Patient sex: F
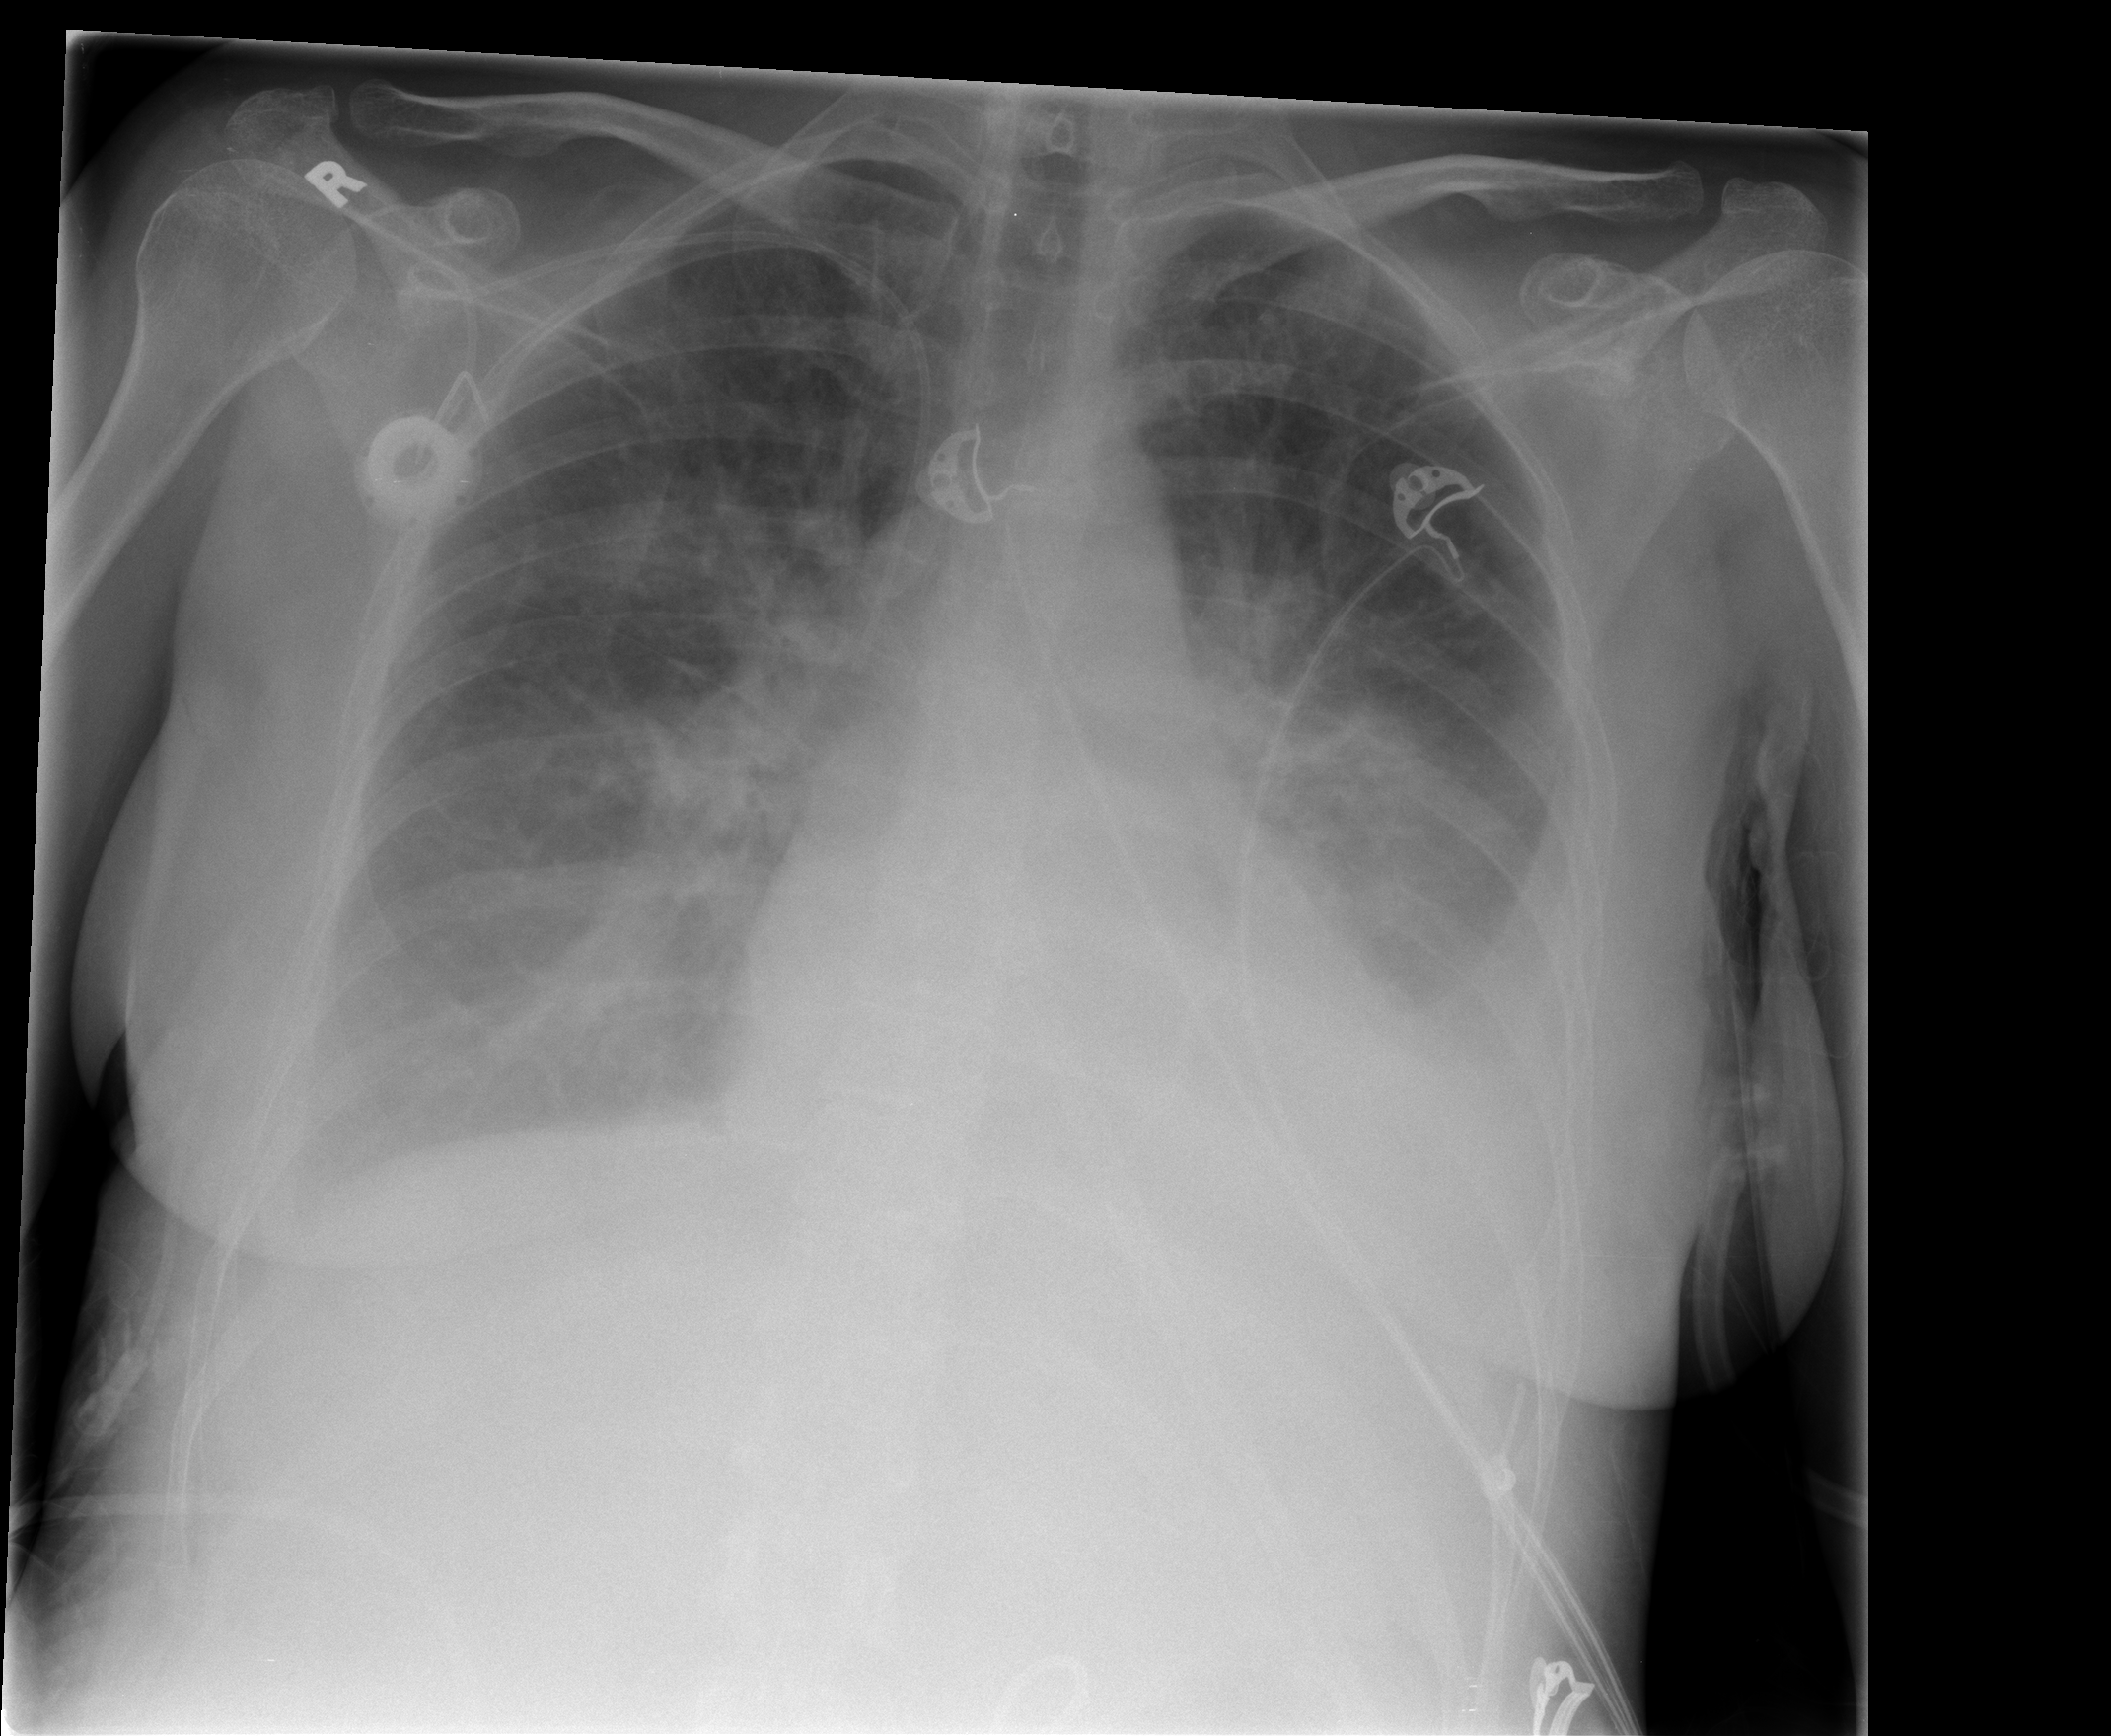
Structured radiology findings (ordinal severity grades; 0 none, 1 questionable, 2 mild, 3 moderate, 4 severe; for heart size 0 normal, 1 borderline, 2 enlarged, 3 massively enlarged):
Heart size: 0
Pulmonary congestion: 2
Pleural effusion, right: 3
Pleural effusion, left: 3
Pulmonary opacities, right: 1
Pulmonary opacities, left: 1
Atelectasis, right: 2
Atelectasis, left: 2